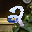
Label: 2